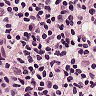
Metastatic tissue present: no